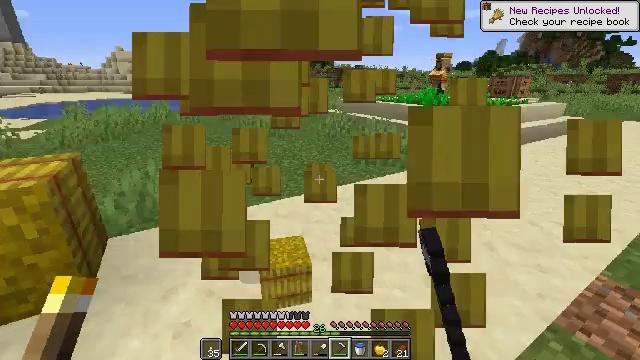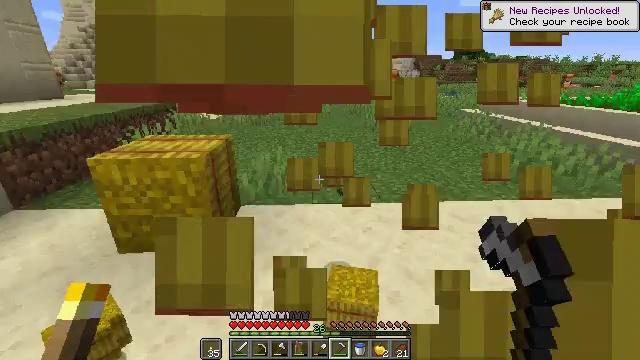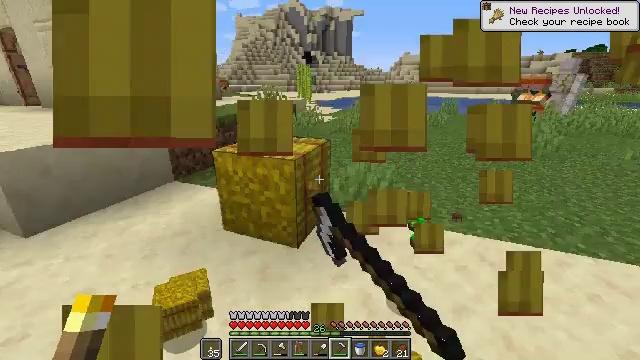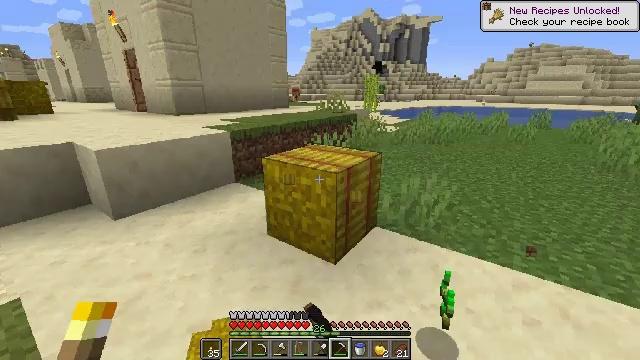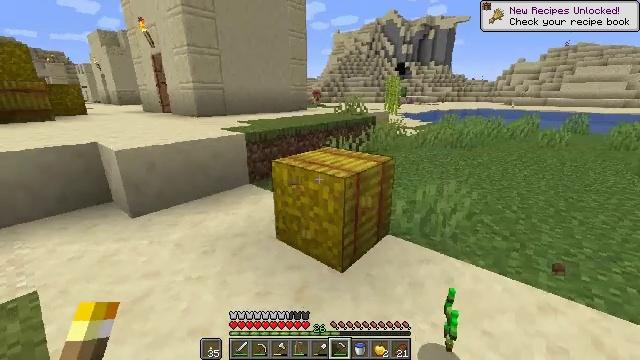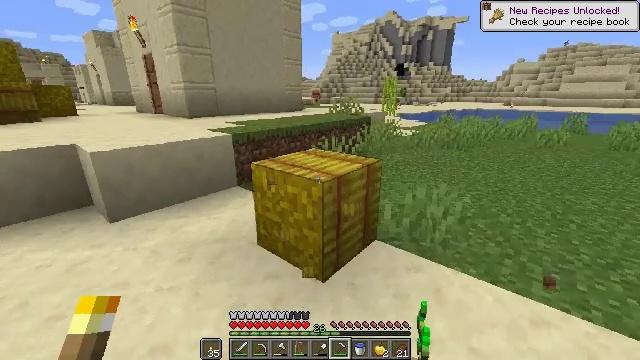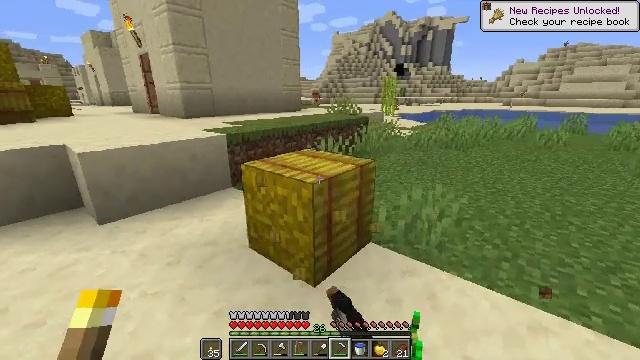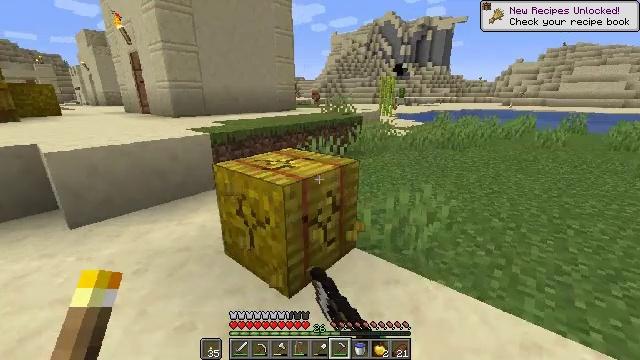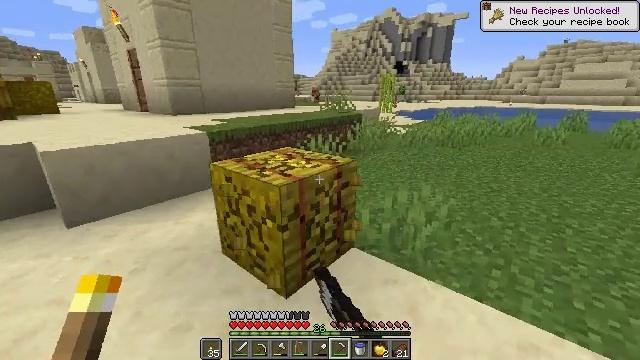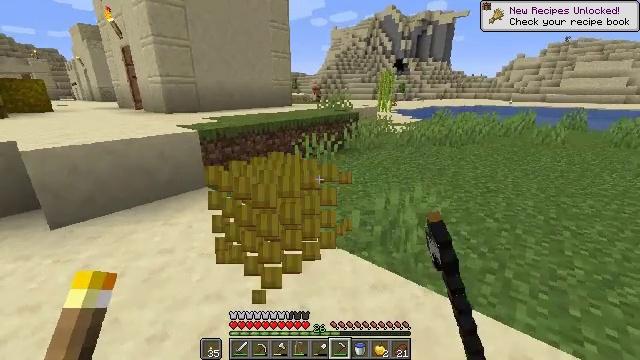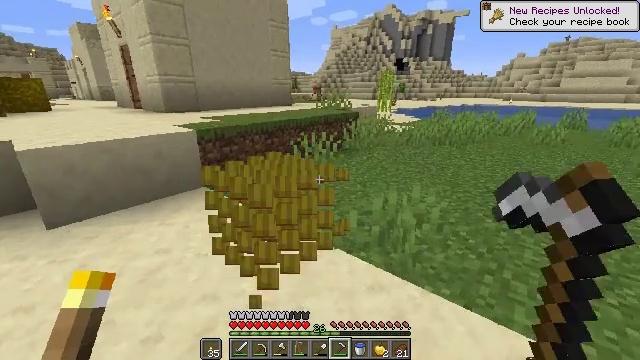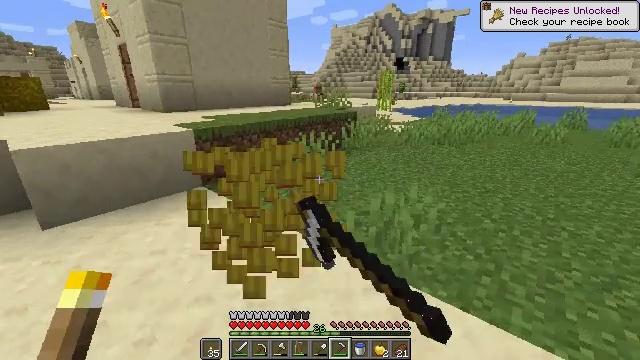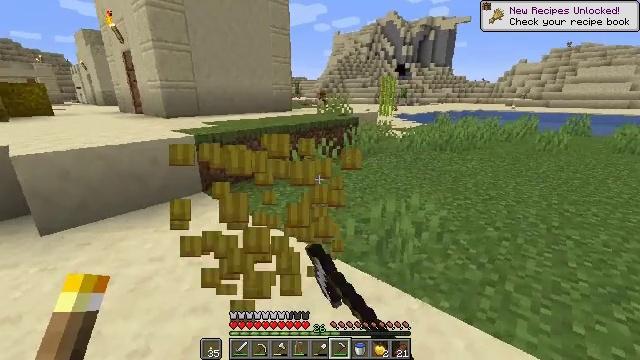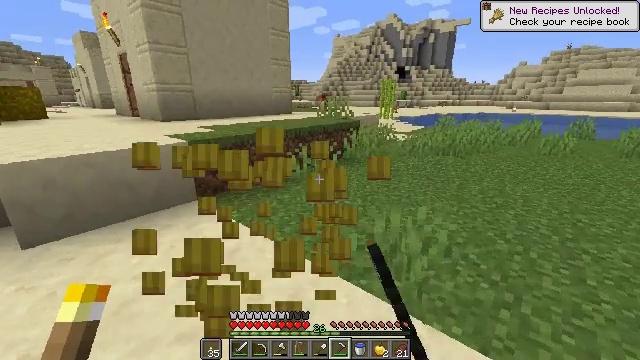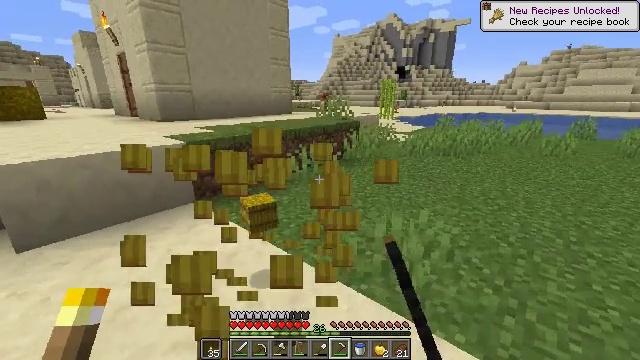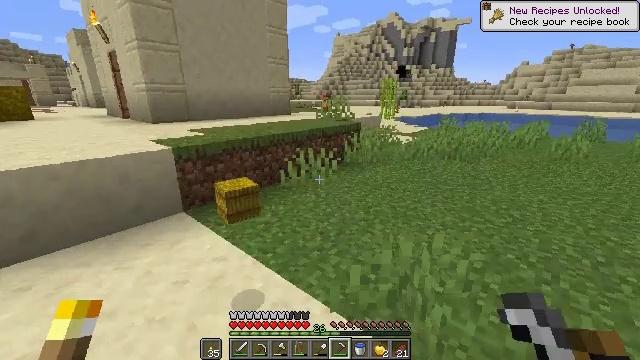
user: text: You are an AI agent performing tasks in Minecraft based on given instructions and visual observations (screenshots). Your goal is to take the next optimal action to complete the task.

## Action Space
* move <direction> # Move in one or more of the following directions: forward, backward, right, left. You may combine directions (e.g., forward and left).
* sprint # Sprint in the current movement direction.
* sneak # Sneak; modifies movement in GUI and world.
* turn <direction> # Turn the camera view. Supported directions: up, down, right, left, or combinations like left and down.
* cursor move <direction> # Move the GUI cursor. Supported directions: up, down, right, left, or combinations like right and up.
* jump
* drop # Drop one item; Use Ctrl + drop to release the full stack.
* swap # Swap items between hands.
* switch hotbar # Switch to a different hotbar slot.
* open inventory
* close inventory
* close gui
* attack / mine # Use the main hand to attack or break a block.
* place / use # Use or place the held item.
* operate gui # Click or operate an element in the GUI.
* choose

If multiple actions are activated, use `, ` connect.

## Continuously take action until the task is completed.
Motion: motion action
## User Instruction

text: Break the hay block to collect it.
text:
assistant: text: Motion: move forward and move right, turn left and down, attack / mine
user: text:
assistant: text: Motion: move forward and move right, turn left and up, attack / mine
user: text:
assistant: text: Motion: move forward and move right, turn left and up, attack / mine
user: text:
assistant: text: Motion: move forward and move right, turn left, attack / mine
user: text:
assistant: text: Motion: move forward and move right, attack / mine
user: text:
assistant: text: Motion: move forward and move right, attack / mine
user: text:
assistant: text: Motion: move forward and move right, attack / mine
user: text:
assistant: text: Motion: attack / mine
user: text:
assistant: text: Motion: attack / mine
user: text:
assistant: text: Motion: attack / mine
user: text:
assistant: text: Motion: attack / mine
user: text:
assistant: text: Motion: move forward, turn up
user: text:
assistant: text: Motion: move forward
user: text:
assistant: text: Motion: move forward
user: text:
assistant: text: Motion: move forward
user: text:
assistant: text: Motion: move forward
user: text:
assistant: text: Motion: move forward
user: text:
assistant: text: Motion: move forward and move right, turn left
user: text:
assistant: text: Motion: move forward and move right, turn left
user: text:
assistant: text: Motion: move forward and move right, turn left
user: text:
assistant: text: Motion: move forward and move right, turn left
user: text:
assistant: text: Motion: move forward and move right, turn left
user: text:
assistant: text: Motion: move forward and move right, turn left
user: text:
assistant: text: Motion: move forward and move right, turn left
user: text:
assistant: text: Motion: move forward and move right, turn left
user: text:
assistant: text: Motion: move forward and move right
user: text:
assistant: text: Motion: move forward and move right
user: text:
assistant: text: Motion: move forward and move right
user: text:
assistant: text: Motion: move forward and move right
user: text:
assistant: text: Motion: move forward and move right, sprint